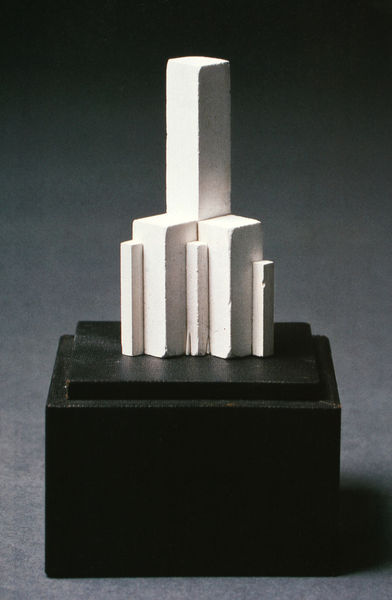
Titel: Suprematistisches Architekton
Künstler: Kasimir Malewitsch
Standort: Köln
Institution: Museum Ludwig
Schlagwörter: dunkel, schatten, weiß, grau, hell, mitte, schwarz, säule, haus, sockel, stein, turm, skulptur, moderne, russland, abstufungen, weis, spitz, podest, hoch, rechtecke, schematisch, quader, symetrisch, installation, aufbau, kubus, stehlen, hochhaus, phallus, wolkenkratzer, versetzt, quarter